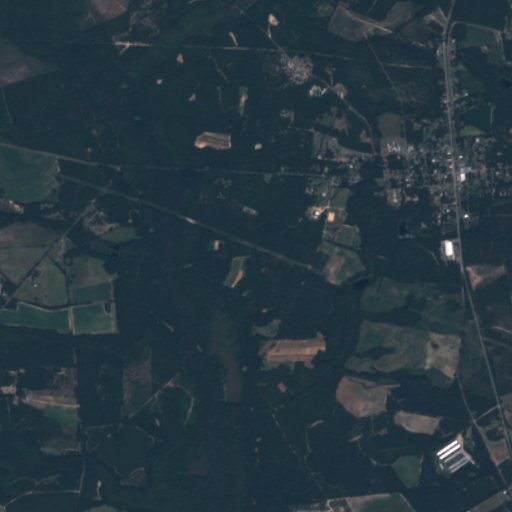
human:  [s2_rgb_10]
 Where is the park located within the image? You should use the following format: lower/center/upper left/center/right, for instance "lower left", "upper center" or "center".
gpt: The park is located in the upper center of the image.
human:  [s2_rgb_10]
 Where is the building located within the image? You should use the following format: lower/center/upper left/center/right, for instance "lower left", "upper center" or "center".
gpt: The building is located in the upper right of the image.
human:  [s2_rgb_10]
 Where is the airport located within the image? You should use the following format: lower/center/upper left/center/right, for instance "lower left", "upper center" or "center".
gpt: There is no airport in the image.